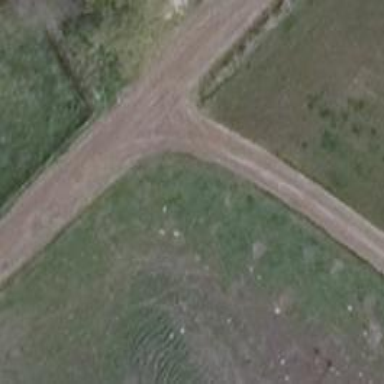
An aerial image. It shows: Sandy track.